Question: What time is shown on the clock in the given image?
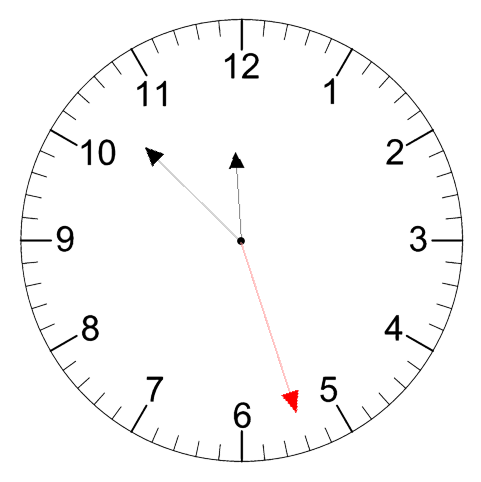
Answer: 11:52:27